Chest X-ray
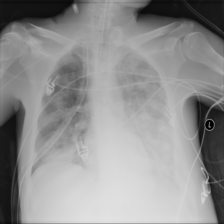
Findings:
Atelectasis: negative
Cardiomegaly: negative
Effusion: negative
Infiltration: negative
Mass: negative
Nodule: negative
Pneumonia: negative
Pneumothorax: negative
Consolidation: positive
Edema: negative
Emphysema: negative
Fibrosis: negative
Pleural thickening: negative
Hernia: negative